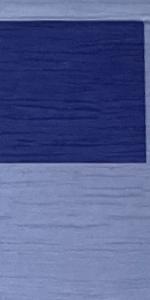
Label: Empty